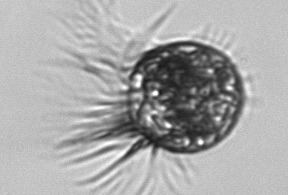
Label: Pelagostrobilidium